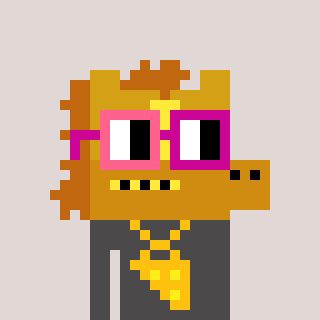
a pixel art character with square pink and red glasses, a yellow horse-shaped head and a grayscale-colored body on a warm background